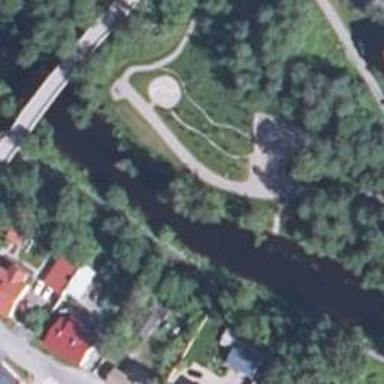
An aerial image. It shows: Park.